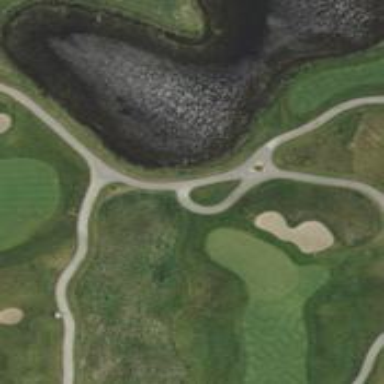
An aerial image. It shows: Pathway for golfing.